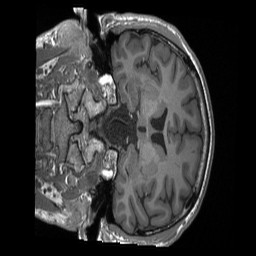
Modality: T1w
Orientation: coronal
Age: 30
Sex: male
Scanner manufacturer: siemens
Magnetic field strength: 3 T
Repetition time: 2.4 s
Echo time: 0.00224 s